六年级 · 计数
 画一画.

（1）红球和黄球共放 10 个，摸到黄球的可能性大.

（2）红球和黄球共放 8 个球，摸到红球的可能性大.

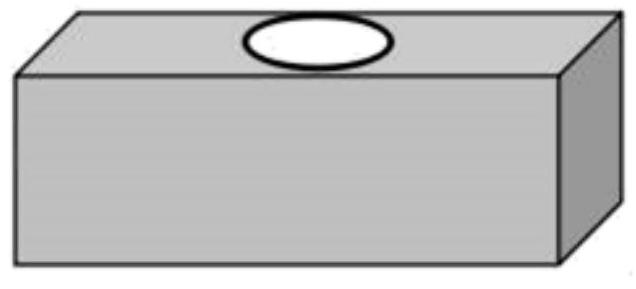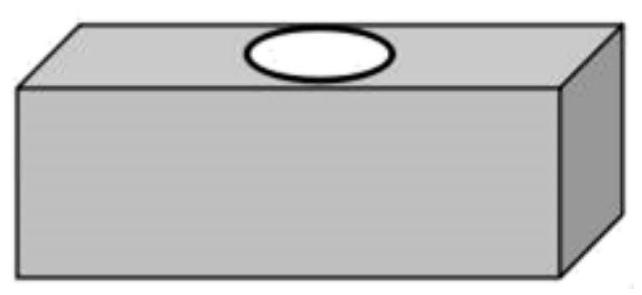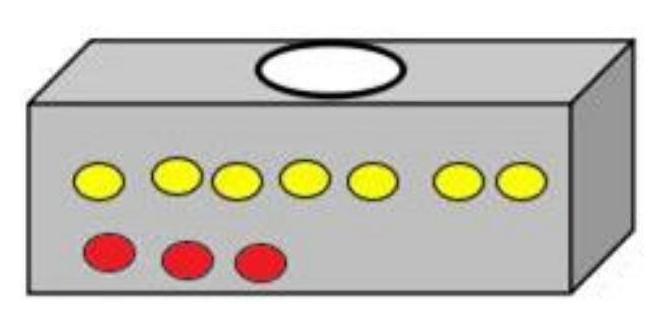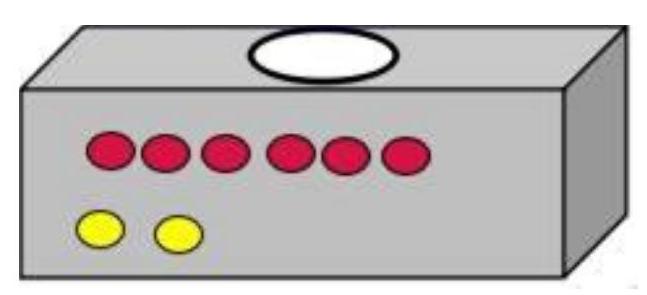
答案: (1)

(2)